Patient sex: M
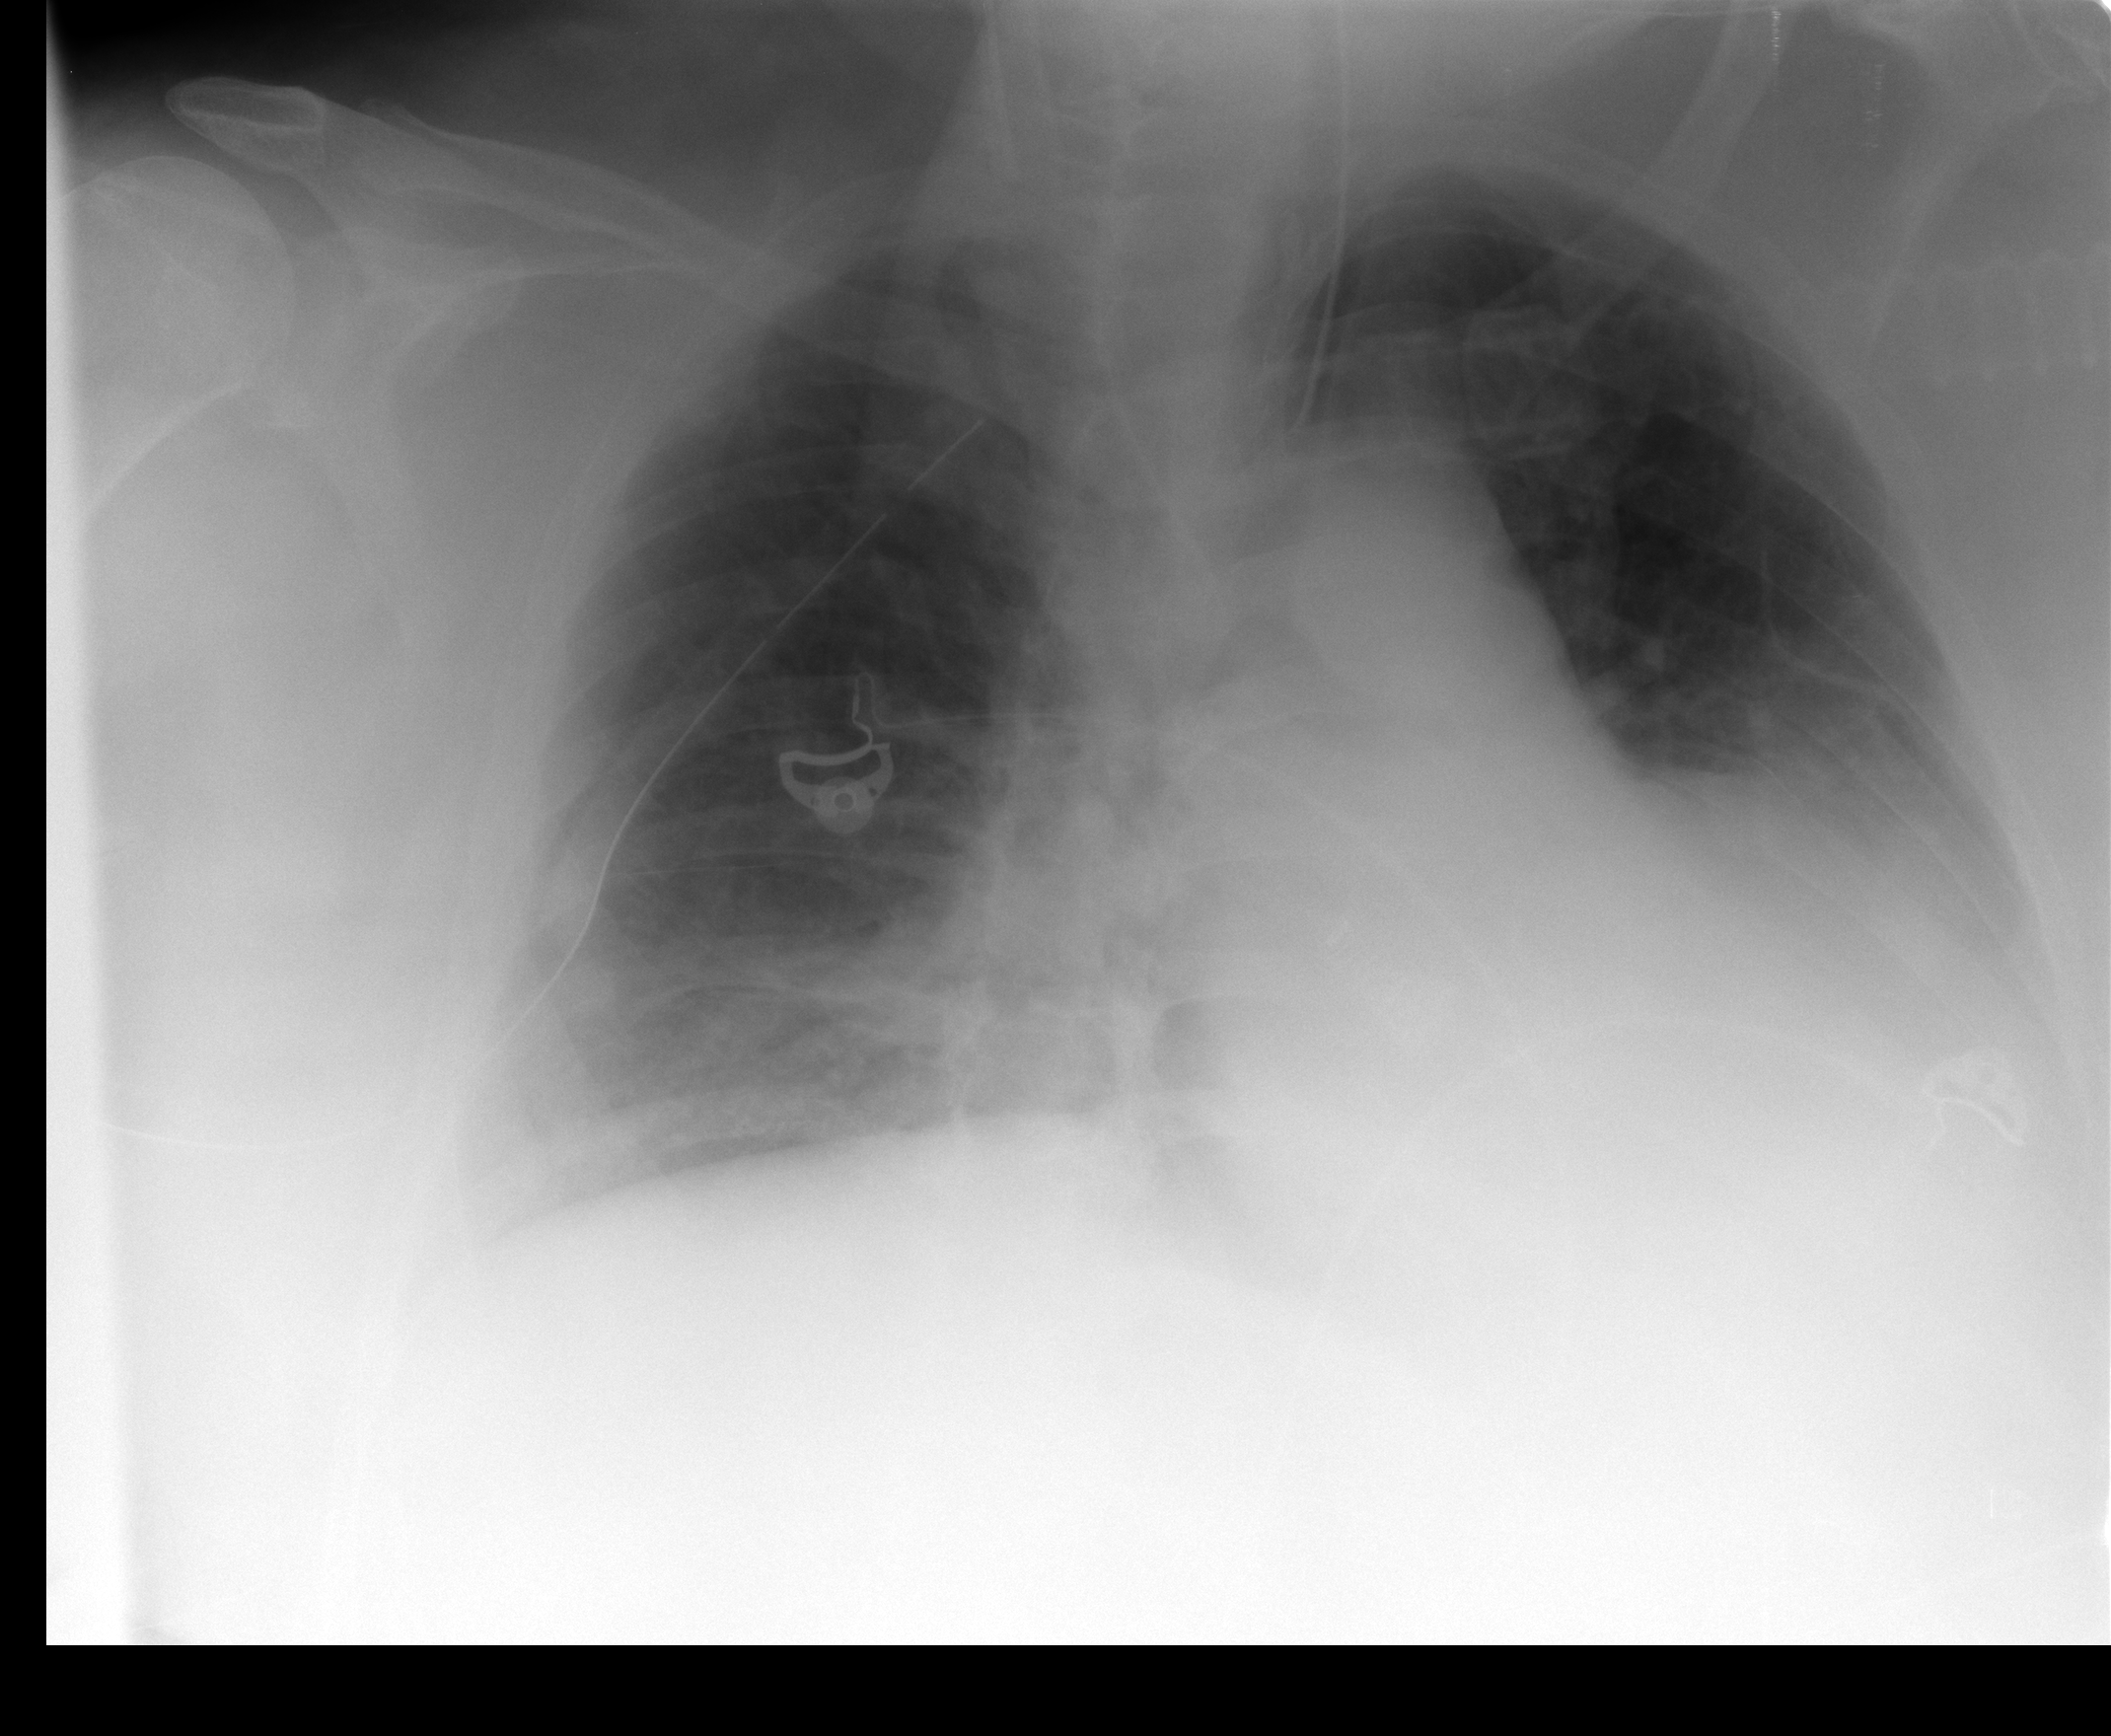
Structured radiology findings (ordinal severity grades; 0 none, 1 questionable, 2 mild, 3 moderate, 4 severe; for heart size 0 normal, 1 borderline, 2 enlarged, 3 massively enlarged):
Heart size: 3
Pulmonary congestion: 2
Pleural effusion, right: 0
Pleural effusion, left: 2
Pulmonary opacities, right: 0
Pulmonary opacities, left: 0
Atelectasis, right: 2
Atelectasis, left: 2